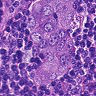
Metastatic tissue present: yes